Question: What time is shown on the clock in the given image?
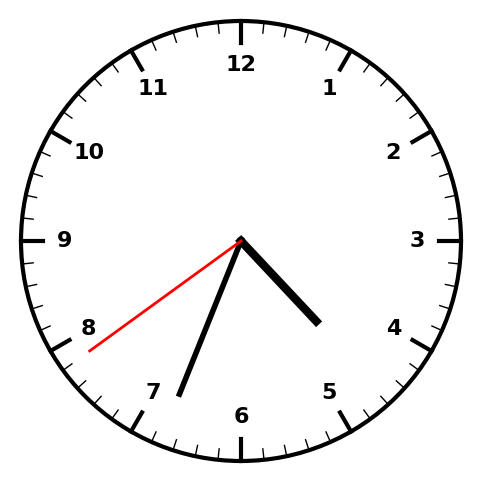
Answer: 04:33:39